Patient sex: F
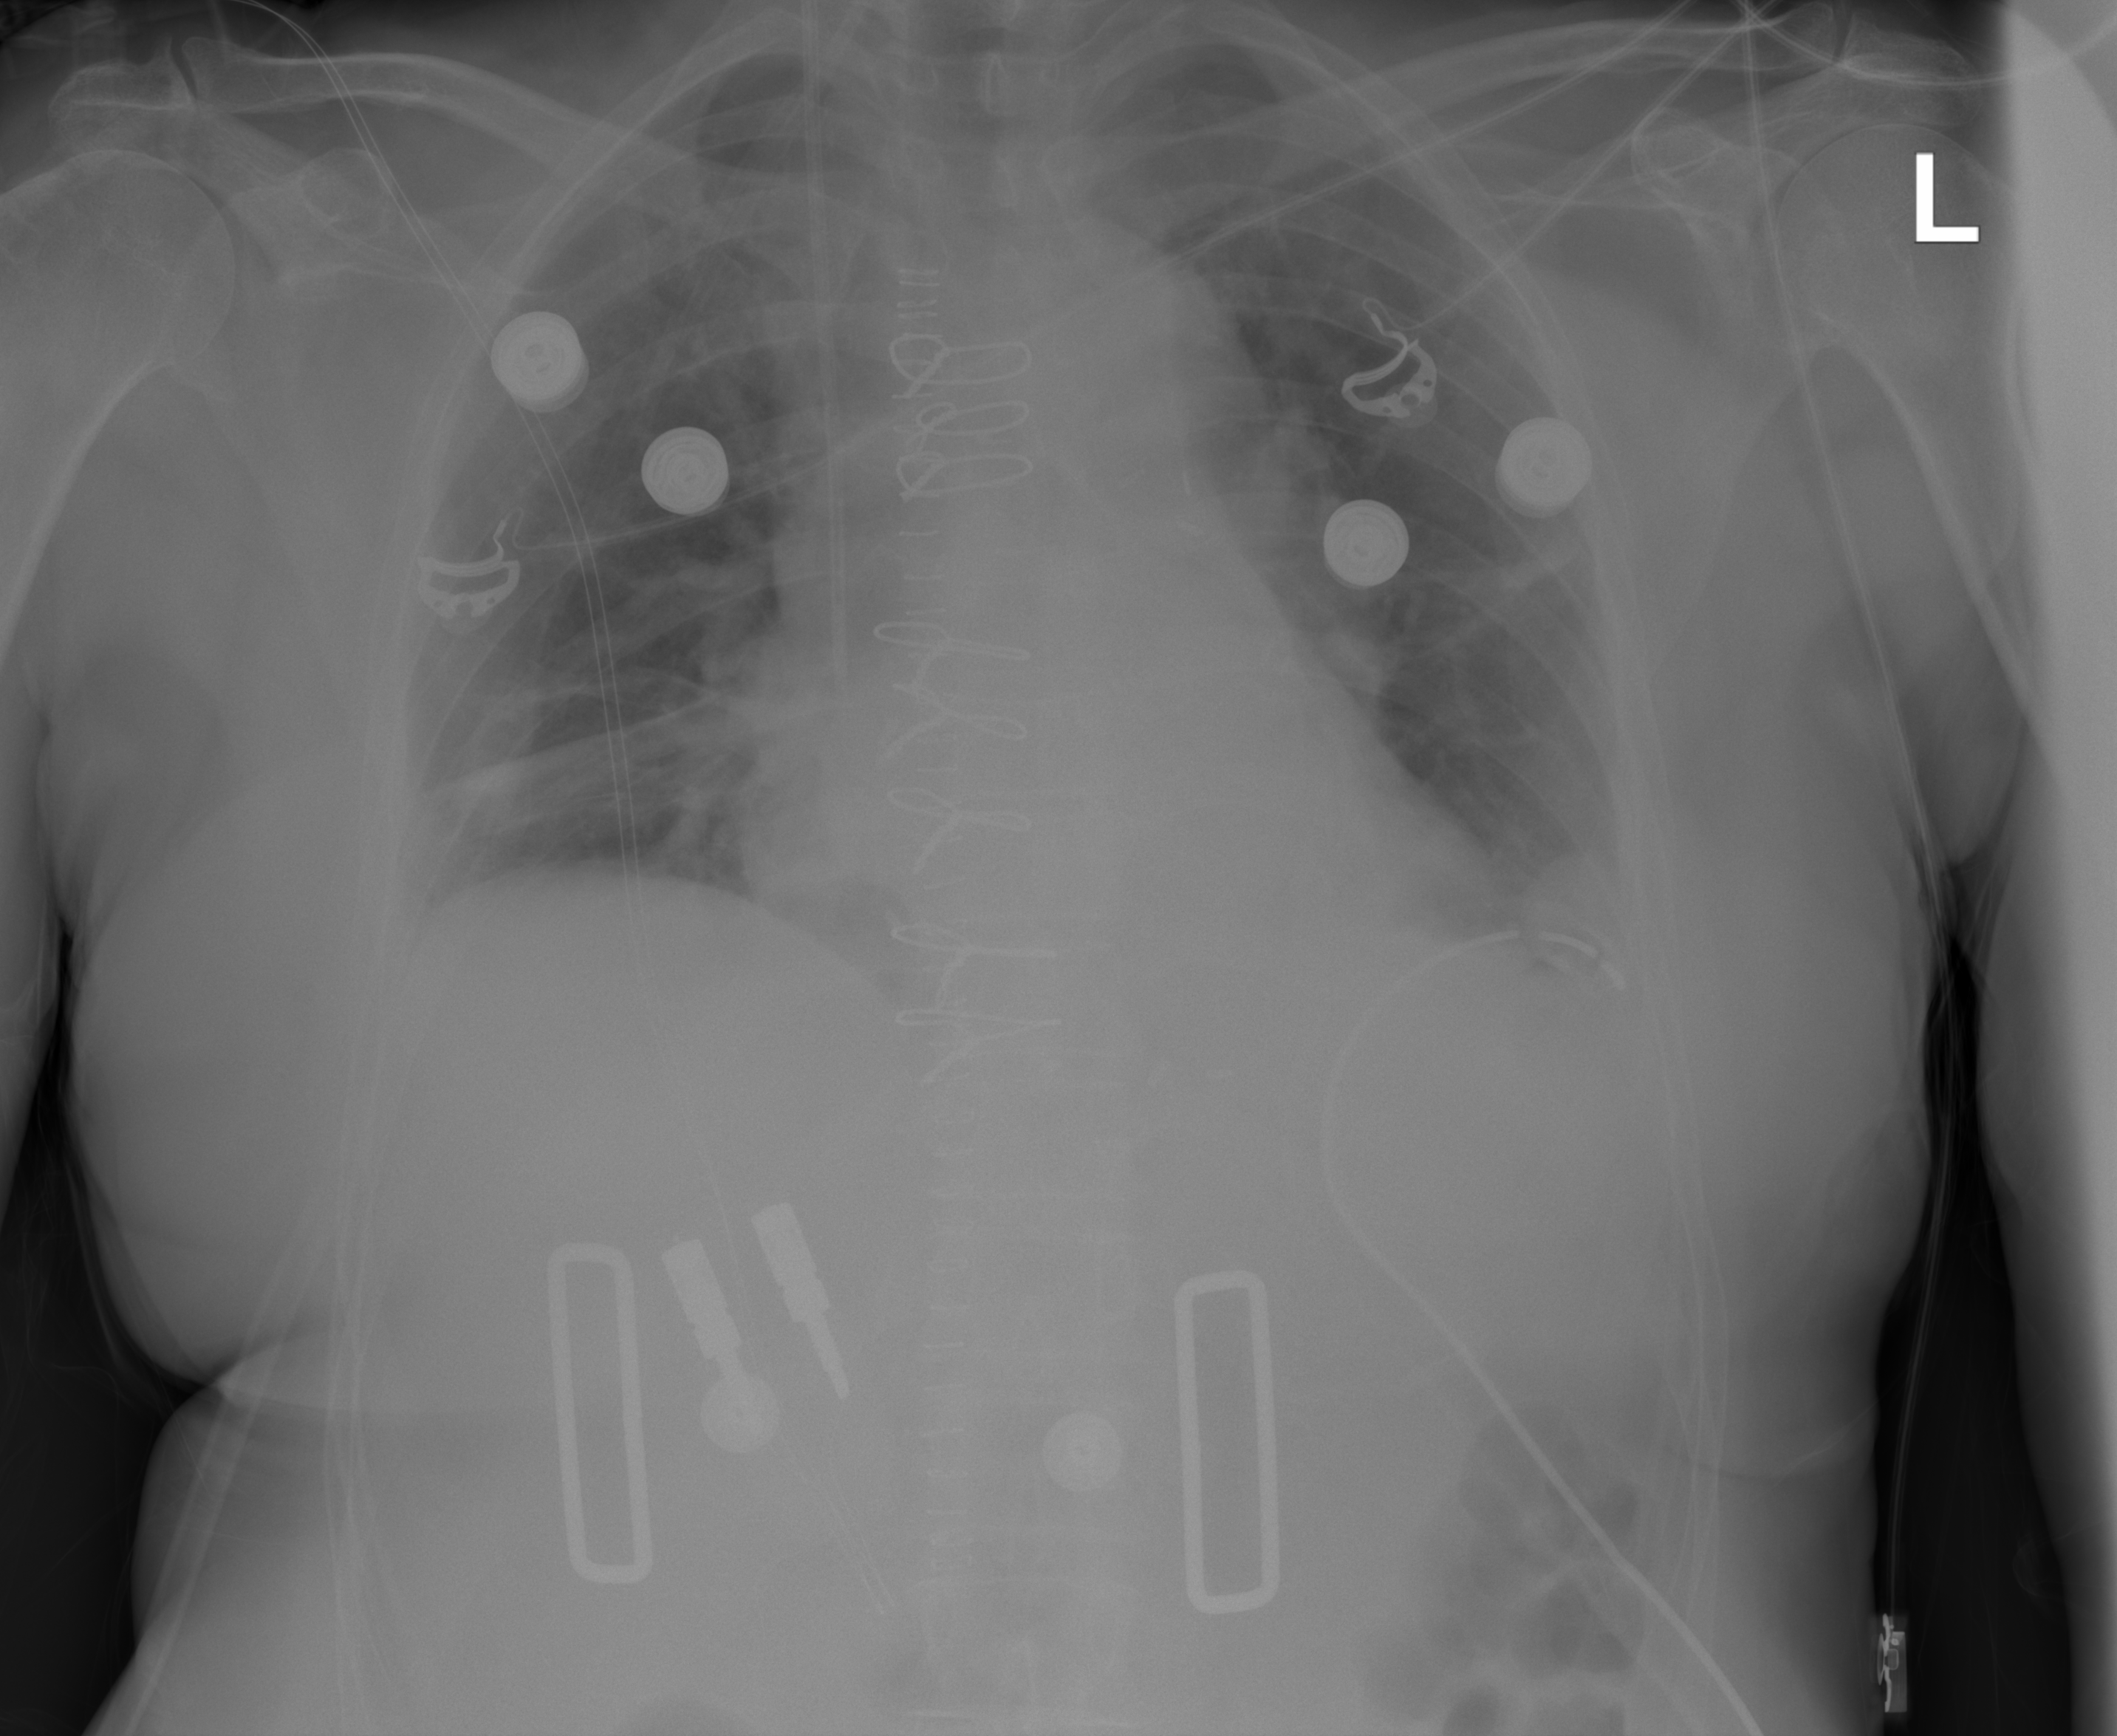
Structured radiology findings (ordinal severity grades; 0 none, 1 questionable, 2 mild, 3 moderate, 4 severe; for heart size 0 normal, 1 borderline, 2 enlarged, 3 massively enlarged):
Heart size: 0
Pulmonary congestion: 1
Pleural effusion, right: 0
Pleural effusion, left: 0
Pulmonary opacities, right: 0
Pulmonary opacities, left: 0
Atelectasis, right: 2
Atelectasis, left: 2